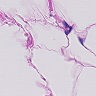
Metastatic tissue present: no